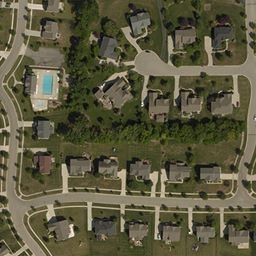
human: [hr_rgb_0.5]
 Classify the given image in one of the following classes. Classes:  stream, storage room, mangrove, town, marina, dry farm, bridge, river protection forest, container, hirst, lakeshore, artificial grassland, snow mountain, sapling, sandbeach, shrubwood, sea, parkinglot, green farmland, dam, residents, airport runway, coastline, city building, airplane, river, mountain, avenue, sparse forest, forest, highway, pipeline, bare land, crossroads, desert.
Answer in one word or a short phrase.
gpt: town